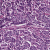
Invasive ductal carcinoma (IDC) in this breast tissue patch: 1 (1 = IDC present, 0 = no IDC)